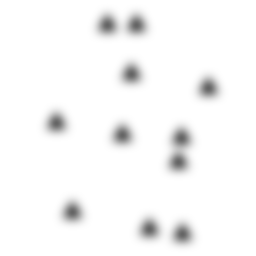
Squares: 0
Triangles: 11
Stars: 0
Total shapes: 11